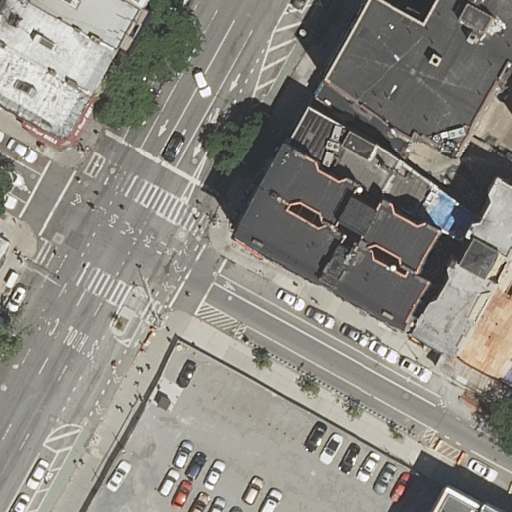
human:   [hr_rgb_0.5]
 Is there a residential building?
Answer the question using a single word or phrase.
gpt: yes

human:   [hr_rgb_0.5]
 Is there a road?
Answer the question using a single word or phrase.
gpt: yes

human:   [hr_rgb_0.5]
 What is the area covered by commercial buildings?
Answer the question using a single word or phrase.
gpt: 0m2

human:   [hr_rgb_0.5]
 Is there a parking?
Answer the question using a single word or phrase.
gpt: yes

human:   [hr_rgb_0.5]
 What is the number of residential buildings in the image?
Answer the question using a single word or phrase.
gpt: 13

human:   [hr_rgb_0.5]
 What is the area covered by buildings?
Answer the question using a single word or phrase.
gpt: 2170m2

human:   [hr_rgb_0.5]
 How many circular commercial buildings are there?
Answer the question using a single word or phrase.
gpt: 0

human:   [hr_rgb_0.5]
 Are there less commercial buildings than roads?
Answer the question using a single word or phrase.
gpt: yes

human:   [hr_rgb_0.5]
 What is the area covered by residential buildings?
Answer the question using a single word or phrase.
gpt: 2170m2

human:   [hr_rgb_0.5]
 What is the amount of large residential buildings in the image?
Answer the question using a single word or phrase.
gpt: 0

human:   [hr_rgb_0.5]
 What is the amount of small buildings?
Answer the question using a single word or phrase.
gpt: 4

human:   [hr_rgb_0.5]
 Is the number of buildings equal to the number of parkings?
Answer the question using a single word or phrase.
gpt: no

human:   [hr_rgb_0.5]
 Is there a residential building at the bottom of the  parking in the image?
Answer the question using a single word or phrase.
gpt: yes

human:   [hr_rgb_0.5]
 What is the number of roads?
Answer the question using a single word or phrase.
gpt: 6

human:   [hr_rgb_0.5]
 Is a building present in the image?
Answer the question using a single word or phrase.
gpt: yes

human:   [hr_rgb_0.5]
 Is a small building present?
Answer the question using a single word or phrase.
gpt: yes

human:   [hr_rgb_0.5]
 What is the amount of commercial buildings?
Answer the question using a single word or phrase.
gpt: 0

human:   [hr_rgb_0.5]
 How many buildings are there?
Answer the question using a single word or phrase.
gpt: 13

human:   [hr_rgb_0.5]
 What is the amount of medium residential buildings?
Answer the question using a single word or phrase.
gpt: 9

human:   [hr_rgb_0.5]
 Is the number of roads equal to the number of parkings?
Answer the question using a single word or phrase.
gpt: no

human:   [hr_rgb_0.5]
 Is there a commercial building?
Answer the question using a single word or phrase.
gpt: no

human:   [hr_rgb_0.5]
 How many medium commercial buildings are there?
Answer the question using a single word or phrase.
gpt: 0

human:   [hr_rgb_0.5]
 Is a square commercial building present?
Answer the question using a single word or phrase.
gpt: no

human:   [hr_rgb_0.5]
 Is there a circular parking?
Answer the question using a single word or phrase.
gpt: no

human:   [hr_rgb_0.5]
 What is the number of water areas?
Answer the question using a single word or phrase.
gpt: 0

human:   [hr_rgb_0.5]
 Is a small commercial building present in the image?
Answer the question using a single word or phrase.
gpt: no

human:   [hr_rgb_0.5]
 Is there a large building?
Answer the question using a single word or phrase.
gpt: no

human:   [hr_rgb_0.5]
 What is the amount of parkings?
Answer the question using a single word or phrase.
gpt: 1

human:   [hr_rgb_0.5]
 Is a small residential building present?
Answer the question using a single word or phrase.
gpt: yes

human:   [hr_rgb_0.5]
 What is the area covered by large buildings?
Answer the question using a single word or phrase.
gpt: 0m2

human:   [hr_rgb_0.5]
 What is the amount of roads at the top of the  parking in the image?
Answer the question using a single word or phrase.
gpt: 6

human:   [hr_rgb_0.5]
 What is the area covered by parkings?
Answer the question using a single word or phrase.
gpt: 2228m2

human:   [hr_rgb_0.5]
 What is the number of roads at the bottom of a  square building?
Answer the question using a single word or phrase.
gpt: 0

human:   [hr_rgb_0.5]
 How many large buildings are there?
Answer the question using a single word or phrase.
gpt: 0

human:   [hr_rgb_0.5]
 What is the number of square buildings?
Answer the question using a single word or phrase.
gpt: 0

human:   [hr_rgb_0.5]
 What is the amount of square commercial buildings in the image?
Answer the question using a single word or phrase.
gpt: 0

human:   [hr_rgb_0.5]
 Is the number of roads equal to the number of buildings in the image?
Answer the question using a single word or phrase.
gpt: no

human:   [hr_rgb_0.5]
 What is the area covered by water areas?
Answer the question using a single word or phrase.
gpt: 0m2

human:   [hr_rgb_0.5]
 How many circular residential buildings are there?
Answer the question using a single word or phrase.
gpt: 0

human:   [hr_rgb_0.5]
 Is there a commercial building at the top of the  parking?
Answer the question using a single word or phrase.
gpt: no

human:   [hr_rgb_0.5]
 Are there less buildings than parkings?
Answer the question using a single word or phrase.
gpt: no

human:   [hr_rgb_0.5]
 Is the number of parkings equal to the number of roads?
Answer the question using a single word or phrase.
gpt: no

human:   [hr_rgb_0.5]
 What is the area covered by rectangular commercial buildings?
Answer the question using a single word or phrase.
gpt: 0m2

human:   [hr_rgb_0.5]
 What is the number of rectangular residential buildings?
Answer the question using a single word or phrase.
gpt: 8

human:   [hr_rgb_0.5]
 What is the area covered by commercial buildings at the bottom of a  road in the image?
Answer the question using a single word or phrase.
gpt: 0m2

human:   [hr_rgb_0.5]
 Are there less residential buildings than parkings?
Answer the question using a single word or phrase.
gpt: no

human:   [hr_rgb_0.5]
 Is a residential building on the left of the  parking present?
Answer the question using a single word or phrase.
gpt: yes

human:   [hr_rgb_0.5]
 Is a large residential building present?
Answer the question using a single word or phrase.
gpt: no

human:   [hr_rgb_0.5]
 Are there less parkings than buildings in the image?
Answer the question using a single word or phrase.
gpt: yes

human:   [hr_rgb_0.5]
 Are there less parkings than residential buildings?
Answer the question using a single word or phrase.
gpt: yes

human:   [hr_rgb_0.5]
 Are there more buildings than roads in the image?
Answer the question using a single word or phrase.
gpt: yes

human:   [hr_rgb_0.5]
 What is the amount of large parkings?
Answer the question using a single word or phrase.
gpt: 1

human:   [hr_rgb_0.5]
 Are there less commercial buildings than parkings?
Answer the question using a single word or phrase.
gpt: yes

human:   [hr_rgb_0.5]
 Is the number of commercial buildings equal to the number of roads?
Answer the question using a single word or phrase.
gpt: no

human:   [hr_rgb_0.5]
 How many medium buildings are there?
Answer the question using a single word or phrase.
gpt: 9

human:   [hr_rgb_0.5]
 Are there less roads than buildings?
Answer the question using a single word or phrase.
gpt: yes

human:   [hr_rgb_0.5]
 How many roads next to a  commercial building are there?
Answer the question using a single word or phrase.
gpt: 0

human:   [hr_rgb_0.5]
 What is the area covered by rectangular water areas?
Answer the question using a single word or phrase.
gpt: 0m2

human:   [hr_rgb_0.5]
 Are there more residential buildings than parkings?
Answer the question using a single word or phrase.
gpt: yes

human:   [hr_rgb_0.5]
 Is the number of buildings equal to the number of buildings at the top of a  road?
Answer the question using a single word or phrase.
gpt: no

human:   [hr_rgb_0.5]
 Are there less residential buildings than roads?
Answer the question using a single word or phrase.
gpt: no

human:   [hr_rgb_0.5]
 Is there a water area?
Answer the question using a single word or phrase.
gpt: no

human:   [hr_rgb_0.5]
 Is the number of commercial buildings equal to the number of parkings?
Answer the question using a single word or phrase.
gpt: no

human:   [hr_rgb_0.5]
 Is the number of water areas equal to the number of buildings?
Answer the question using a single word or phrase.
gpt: no